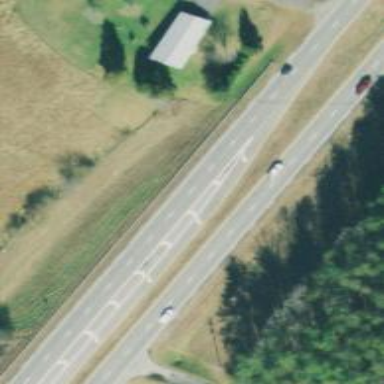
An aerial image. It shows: Trunk link road with asphalt surface.